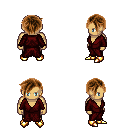
a pixel art fantasy rpg character, male body template, human, tanned skin, red robe, gold greaves, brown pixie cut hairstyle, gold boots, four views (front, back, left, right), 2x2 character sprite sheet, small pixel art, hard edges, no anti-aliasing